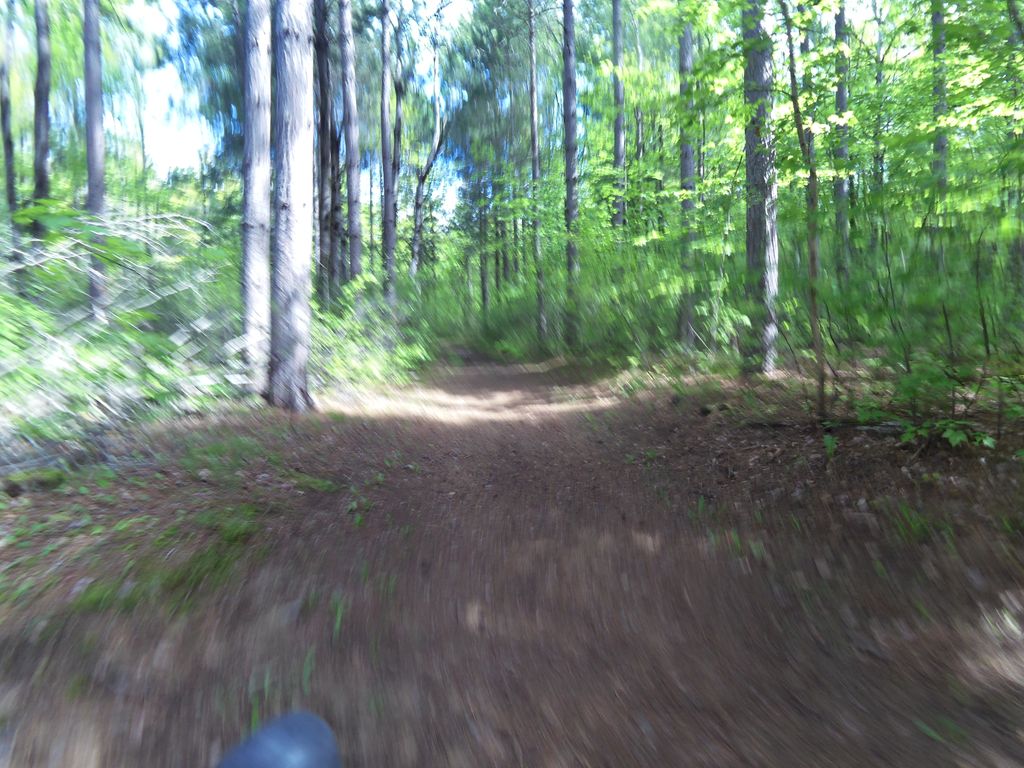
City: ottawa-gatineau